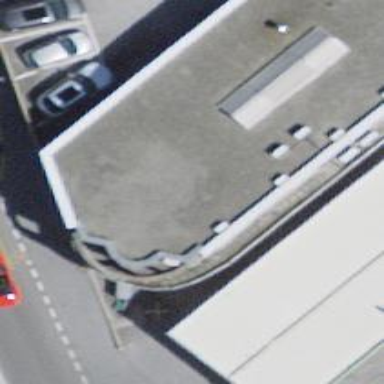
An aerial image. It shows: Convenience shop.